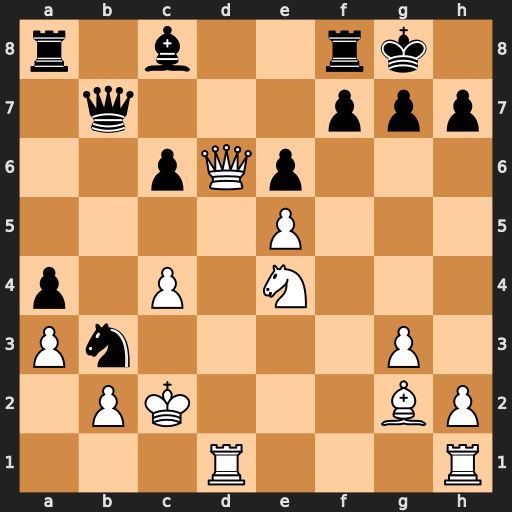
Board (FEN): r1b2rk1/1q3ppp/2pQp3/4P3/p1P1N3/Pn4P1/1PK3BP/3R3R
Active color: w
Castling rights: -
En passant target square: -
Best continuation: Nf6+ gxf6 exf6